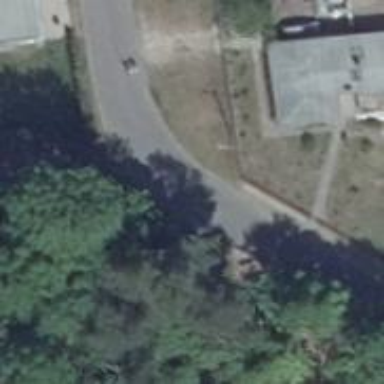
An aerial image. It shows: Asphalt road in residential area.